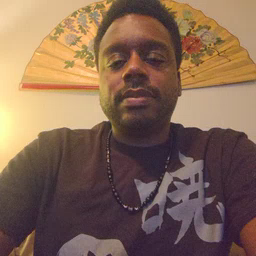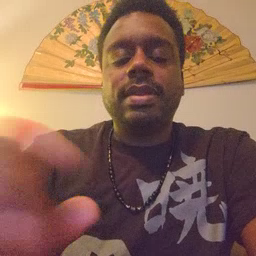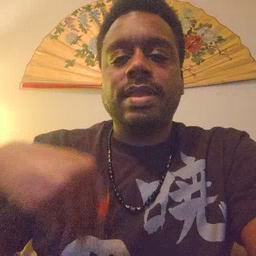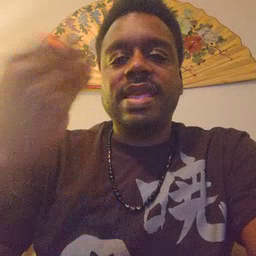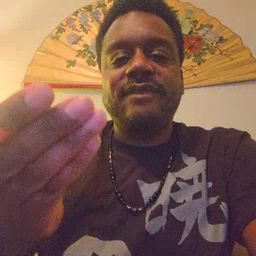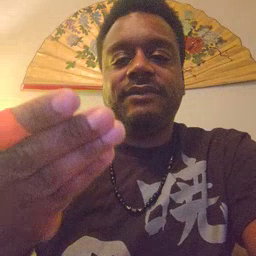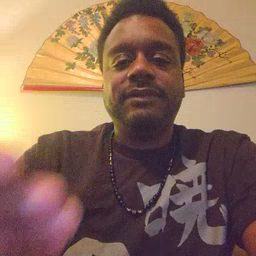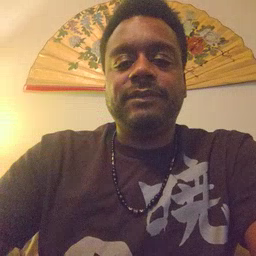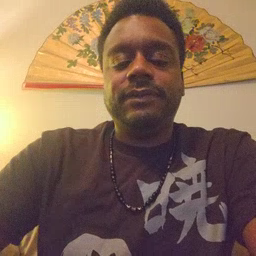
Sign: give